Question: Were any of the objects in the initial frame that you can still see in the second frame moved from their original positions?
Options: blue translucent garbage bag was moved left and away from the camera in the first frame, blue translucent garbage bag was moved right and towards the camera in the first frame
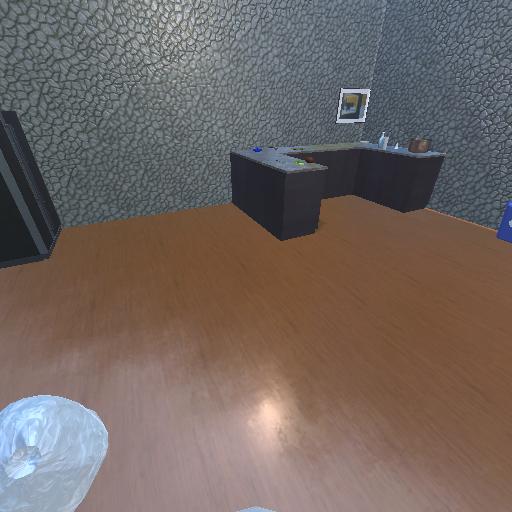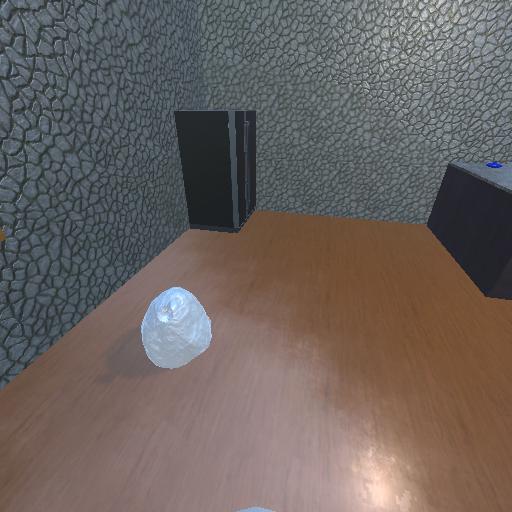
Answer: blue translucent garbage bag was moved left and away from the camera in the first frame